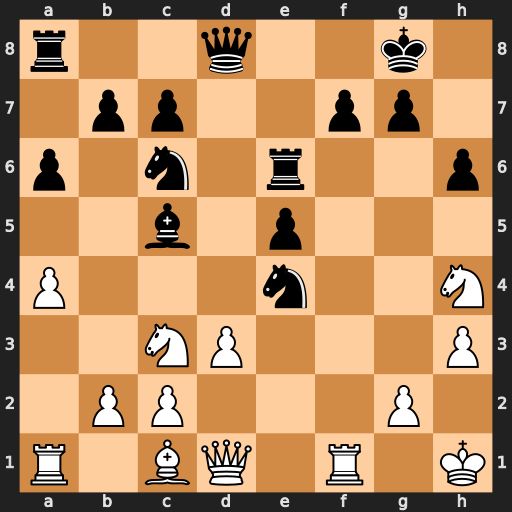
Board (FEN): r2q2k1/1pp2pp1/p1n1r2p/2b1p3/P3n2N/2NP3P/1PP3P1/R1BQ1R1K
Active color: w
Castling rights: -
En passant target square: -
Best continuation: Nxe4 Qxh4 Nxc5